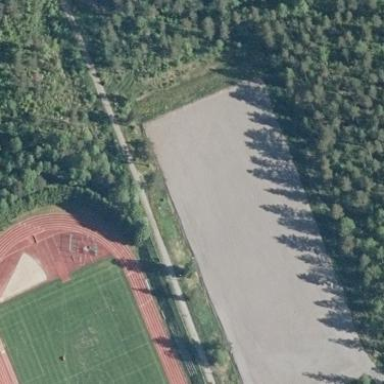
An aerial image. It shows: Grass pitch designated for leisure land activities. It's mainly used for soccer and running.